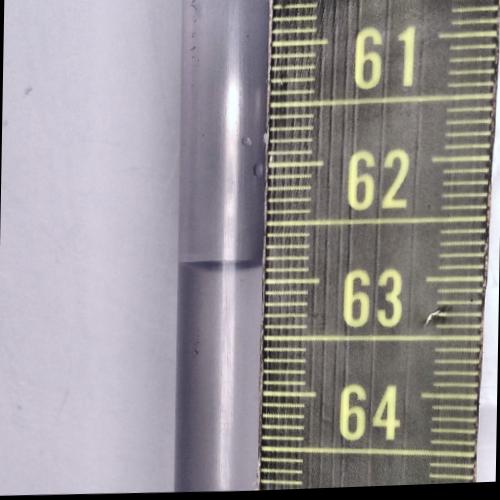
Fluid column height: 62.9 cm